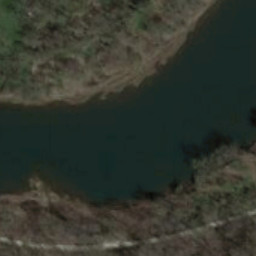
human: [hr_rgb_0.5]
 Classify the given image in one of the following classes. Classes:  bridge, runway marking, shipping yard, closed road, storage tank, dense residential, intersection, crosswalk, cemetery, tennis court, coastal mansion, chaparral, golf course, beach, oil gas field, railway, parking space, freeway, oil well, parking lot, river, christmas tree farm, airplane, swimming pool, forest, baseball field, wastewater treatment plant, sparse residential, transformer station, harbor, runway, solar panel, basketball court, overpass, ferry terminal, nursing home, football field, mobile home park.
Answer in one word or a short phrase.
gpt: river